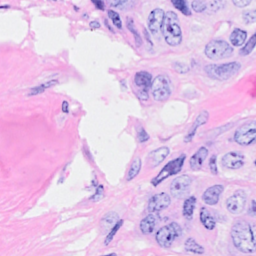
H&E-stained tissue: Breast